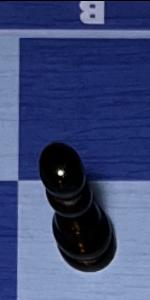
Label: Pawn_Black